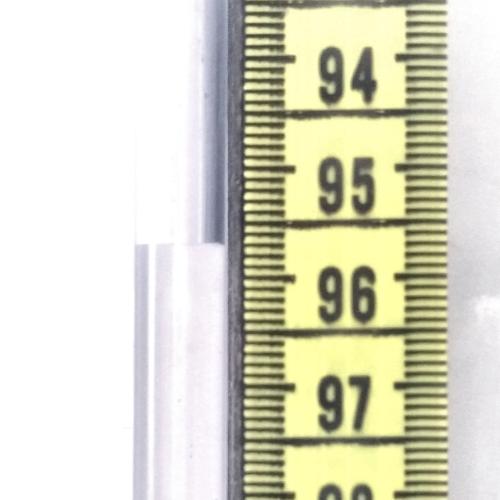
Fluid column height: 95.7 cm